Field crop: maize
Growth stage: 2
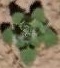
Species: chenopodium